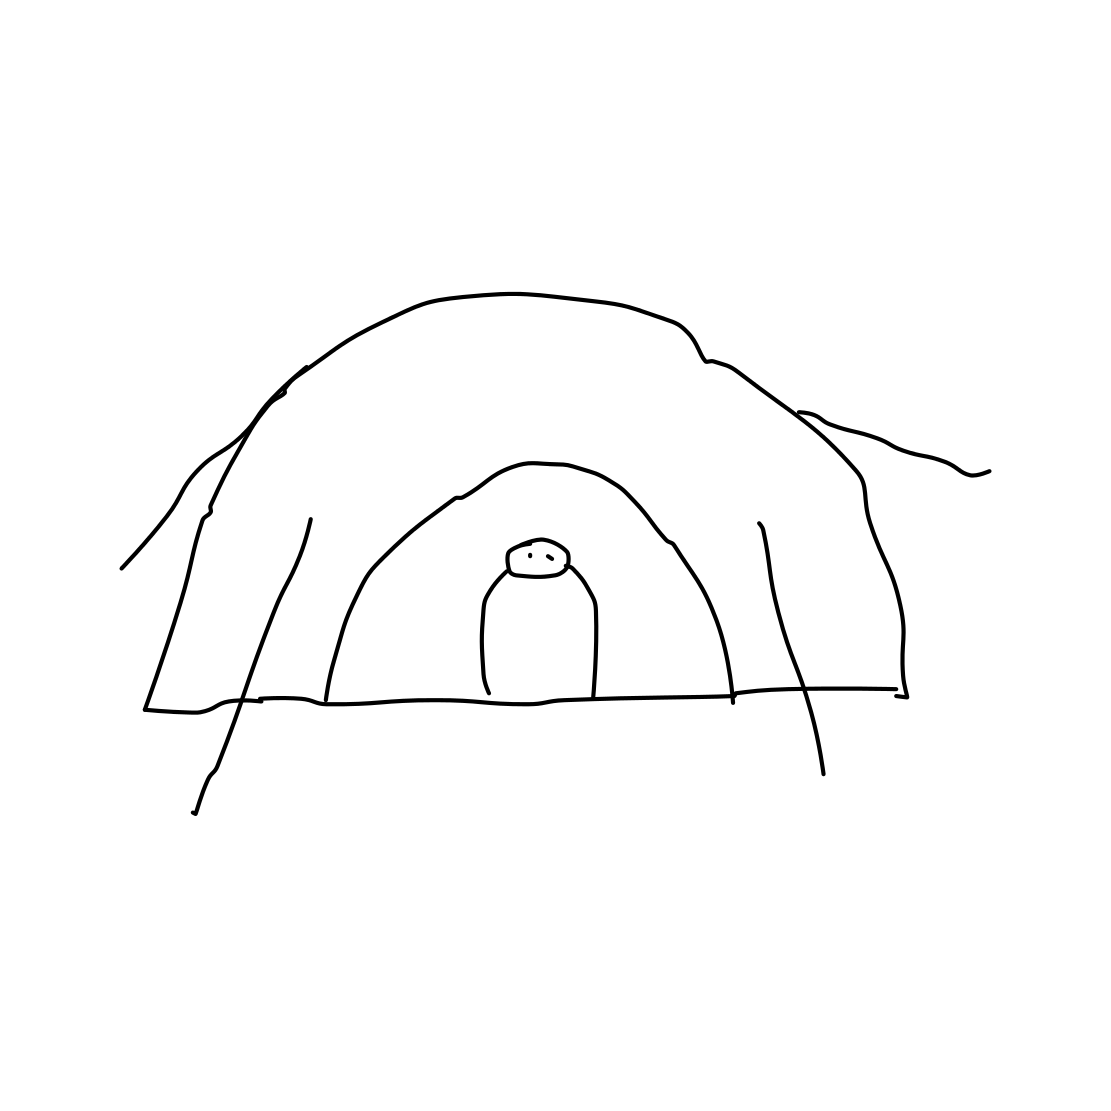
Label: tent